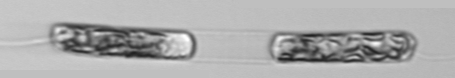
Label: Ditylum_brightwellii